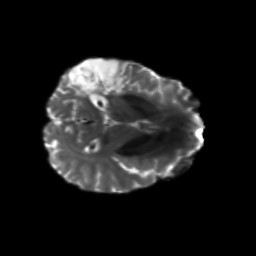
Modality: T2w
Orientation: axial
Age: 46
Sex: female
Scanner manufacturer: siemens
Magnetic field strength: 3 T
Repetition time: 5.47 s
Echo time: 0.0854 s